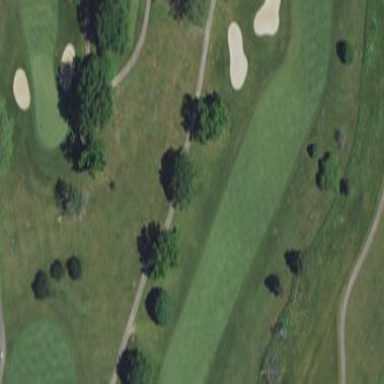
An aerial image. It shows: Golf fairway surrounded by grass.